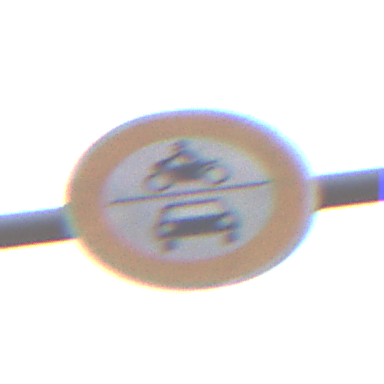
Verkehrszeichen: VerbotKraftfahrzeuge
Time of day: Midday
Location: Outdoor (Suburban)
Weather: Overcast
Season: NotSpecified
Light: Natural